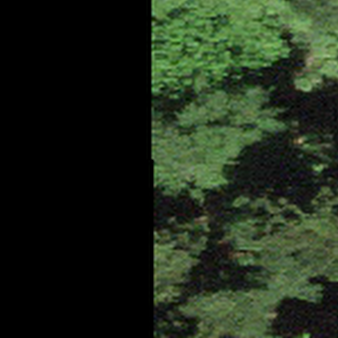
Label: other